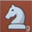
Piece: wN